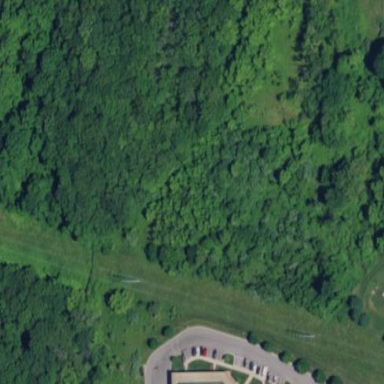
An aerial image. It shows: Meadow area known as powerline clearing.